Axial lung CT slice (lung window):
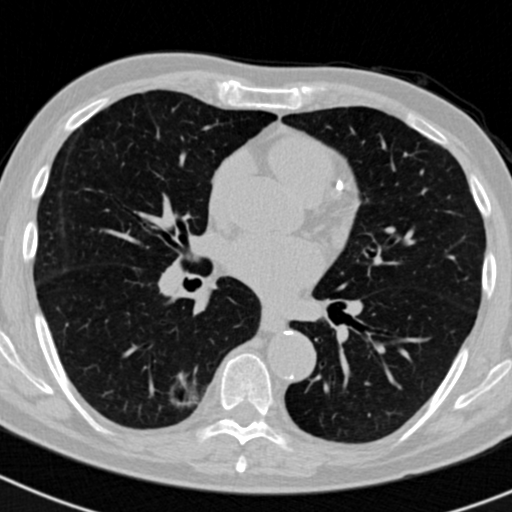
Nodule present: yes
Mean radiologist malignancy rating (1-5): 3